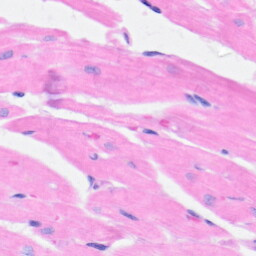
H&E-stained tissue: Heart